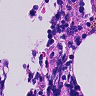
Metastatic tissue present: no